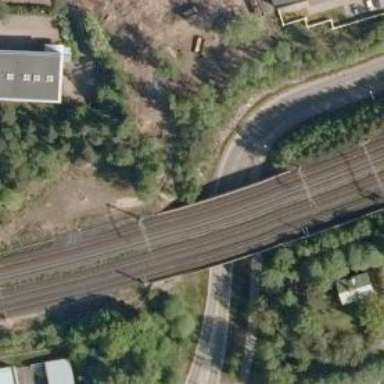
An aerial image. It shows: Bridge over railway with continuous electrified contact line.